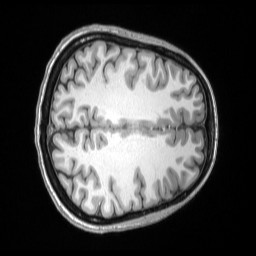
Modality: T1w
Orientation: axial
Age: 29
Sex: female
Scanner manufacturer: siemens
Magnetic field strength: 3 T
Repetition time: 2.53 s
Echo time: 0.00164 s